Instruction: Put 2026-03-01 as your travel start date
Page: home
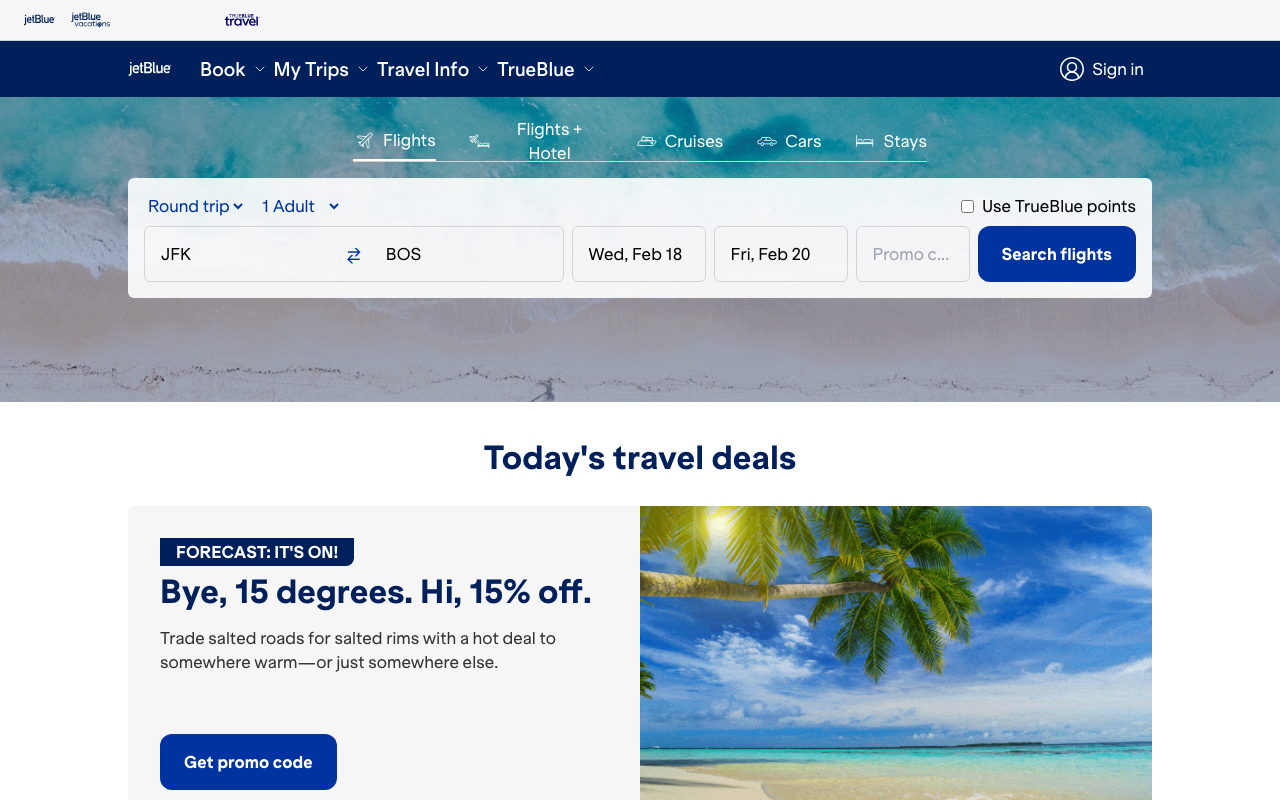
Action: type